Question: I've been trying to make a system that will write out x amount of bytes to a file. I've discovered though, that whenever you try to write a byte with the value of "0", it won't write anything for it, and, apparently, doesn't write anything after it either.
So, I NEED some way to write out all this data, and I can't have it stopping every time it encounters a 0. Is there any efficient way to do this?
'''
public static void main(String[] args) throws IOException {
byte[] data = new byte[] { 24, 24, 24, 5, 0, 5, 5, 5, 0, 0, 0};
OutputStream out = new FileOutputStream("Test.txt", true);
out.write(data, 0, data.length);
out.close();
}
'''
This will end up writing each byte successfully until it reached the first 0, at index 4. Then it just stops.
Here is the output:

Edit: Solved
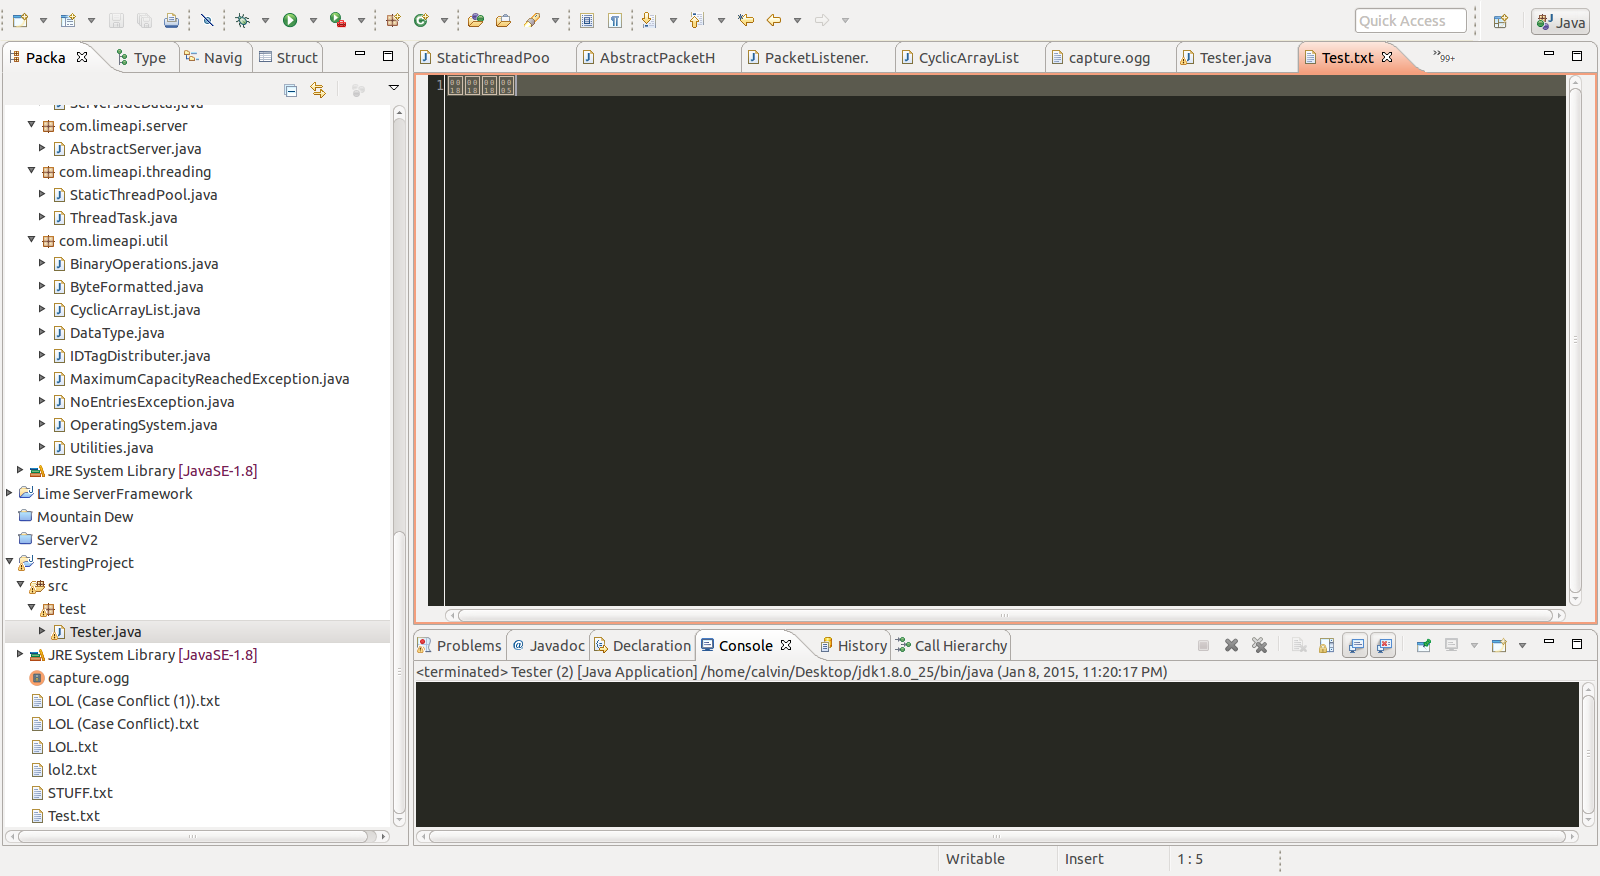
Answer: This does write a 0 byte to the file.
It is that does not display anything after the first 0 byte. Presumably, this is a bug in Eclipse.